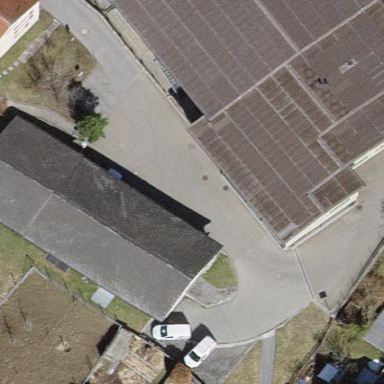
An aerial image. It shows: Warehouse building.